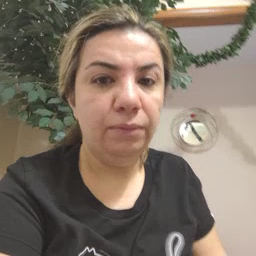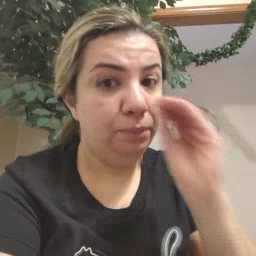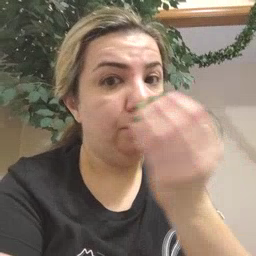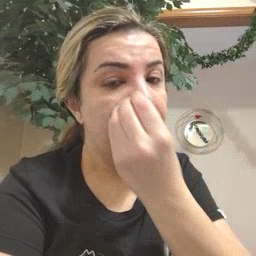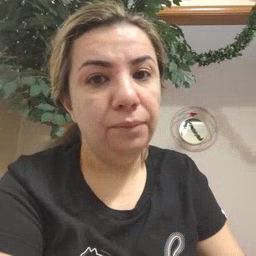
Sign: flower